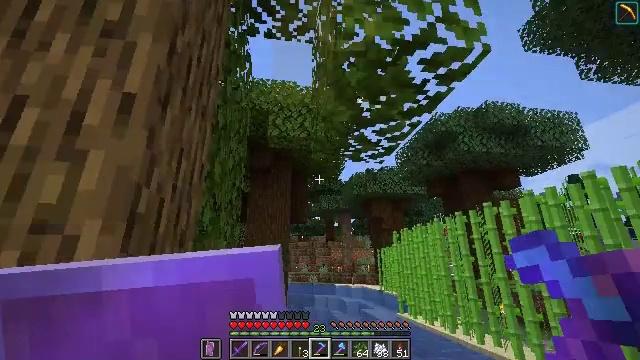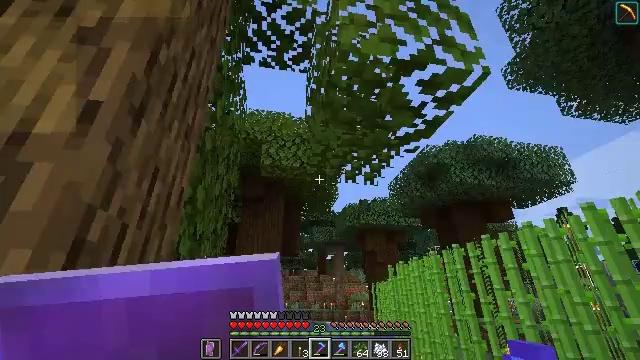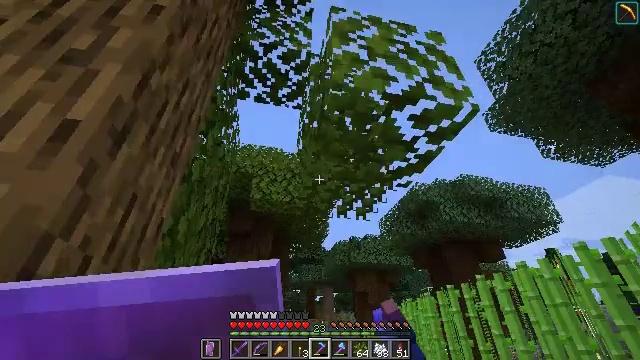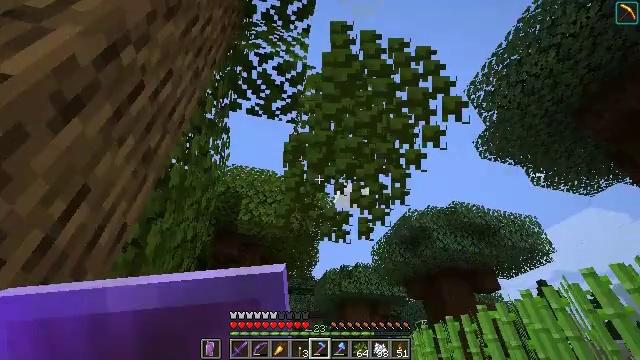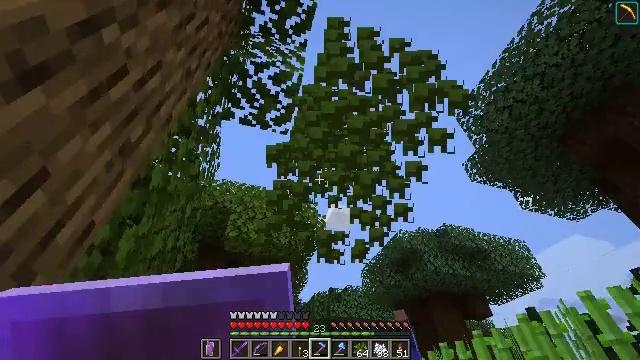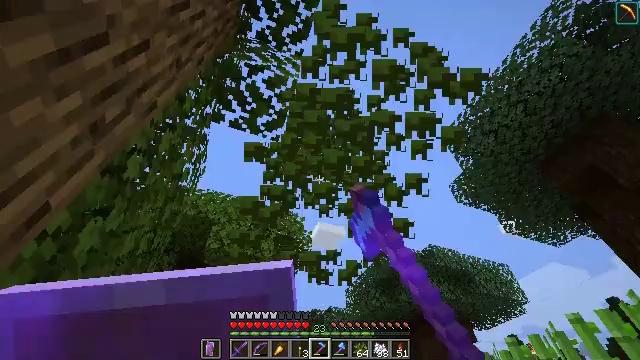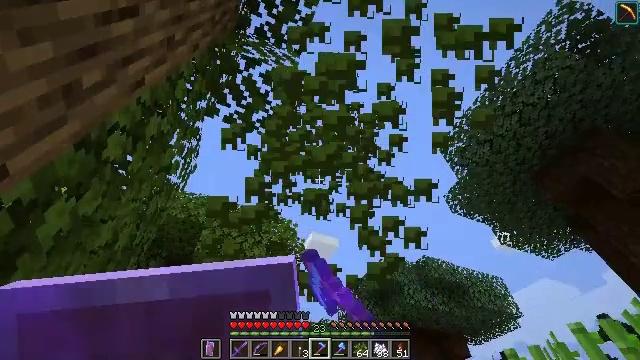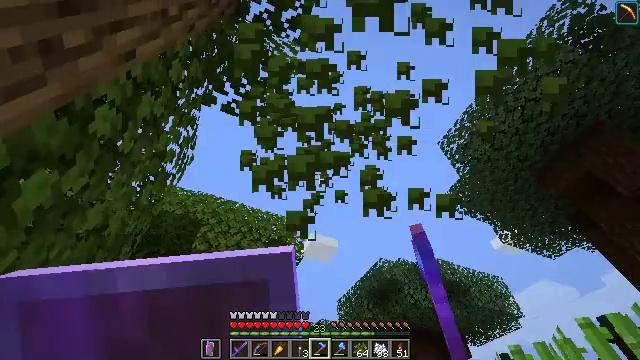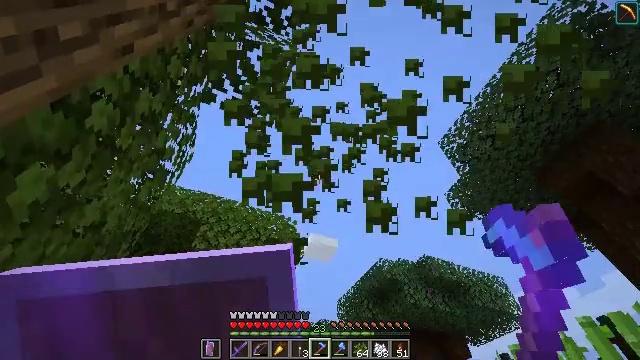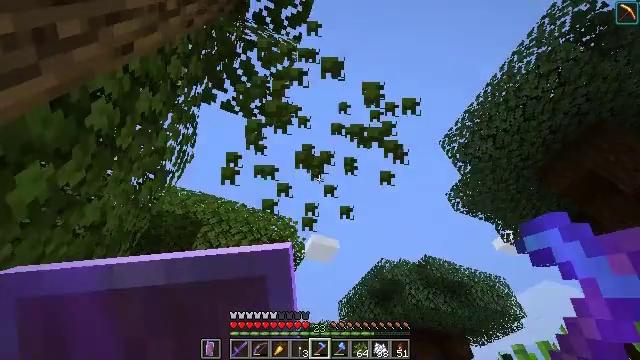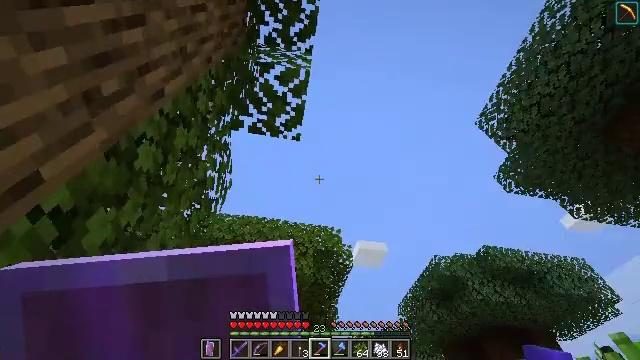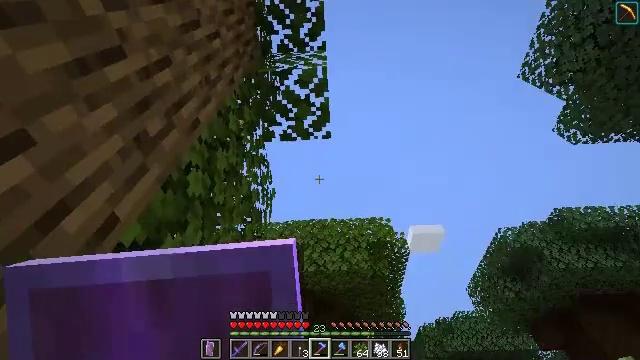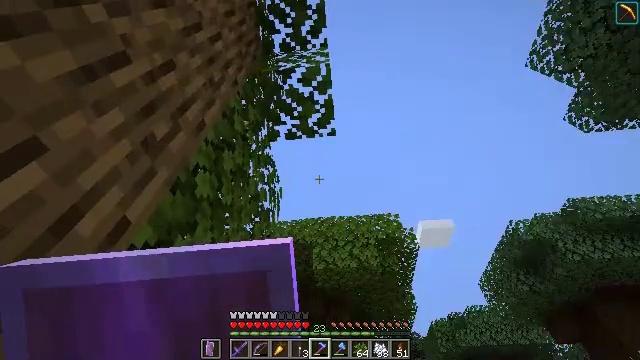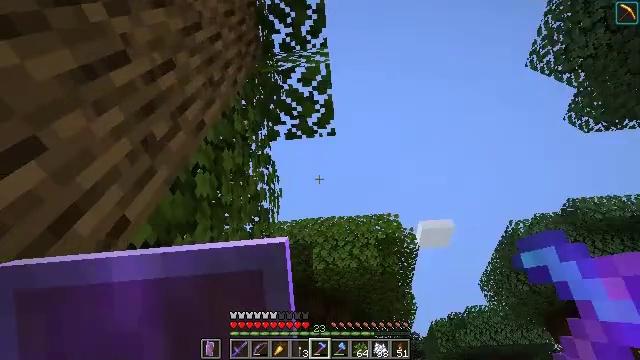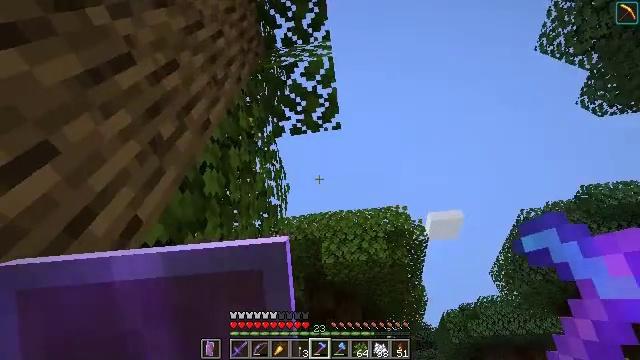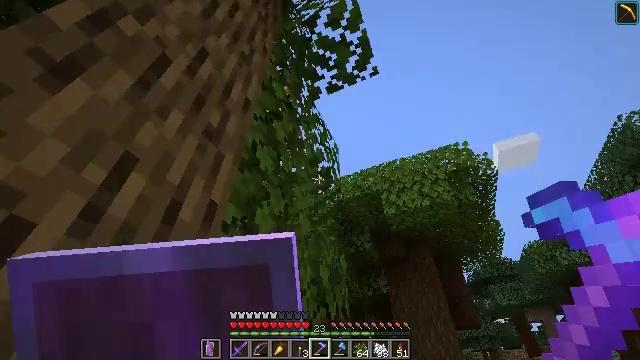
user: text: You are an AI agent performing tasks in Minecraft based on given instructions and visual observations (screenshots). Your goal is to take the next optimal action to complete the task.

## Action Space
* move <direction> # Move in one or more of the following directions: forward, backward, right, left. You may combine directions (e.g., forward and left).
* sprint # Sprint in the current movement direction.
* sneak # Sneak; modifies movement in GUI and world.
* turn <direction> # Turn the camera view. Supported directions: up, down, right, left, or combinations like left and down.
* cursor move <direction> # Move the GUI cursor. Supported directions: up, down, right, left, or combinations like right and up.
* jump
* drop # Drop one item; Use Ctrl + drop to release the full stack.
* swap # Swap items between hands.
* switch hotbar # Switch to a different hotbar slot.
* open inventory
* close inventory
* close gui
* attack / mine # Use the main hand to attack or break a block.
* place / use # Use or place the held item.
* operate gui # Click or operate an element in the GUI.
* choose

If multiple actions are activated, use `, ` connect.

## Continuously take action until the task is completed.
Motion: motion action
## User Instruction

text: Trim the tree by mining oak leaves.
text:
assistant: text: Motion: move forward, turn right and up, attack / mine
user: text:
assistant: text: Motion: move forward, turn right and up, attack / mine
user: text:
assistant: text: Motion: move forward, turn right and up, attack / mine
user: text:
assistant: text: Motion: move forward, turn right and up, attack / mine
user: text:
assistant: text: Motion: move forward, turn right and up, attack / mine
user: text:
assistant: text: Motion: turn right and up, attack / mine
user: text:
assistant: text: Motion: attack / mine
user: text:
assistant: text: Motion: attack / mine
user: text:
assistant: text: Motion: attack / mine
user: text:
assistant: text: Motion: turn left and up, attack / mine
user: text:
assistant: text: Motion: turn left, attack / mine
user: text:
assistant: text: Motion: turn left, attack / mine
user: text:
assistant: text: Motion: attack / mine
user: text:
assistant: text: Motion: turn left and down, attack / mine
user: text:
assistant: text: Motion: turn left and down, attack / mine
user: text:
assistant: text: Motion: move right, turn left and down, attack / mine
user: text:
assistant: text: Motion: move right, turn left and down, attack / mine
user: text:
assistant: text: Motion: move right, turn left and down, attack / mine
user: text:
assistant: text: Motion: move right, turn left and down, attack / mine
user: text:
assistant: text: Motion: turn left and down, attack / mine
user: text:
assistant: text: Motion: turn left and down, attack / mine
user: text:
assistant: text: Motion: attack / mine
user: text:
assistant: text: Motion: turn left and down, attack / mine
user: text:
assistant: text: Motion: turn down, attack / mine
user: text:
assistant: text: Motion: turn down, attack / mine
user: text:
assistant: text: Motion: turn down, attack / mine
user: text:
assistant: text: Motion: turn right and down, attack / mine
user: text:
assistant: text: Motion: turn right, attack / mine
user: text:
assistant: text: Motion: turn right and up, attack / mine
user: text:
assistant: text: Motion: turn right and up, attack / mine